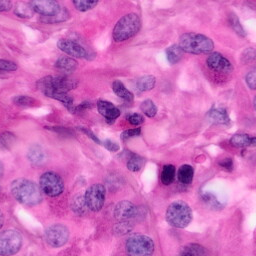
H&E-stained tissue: Pancreatic